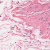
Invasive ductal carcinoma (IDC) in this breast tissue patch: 0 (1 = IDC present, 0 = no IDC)